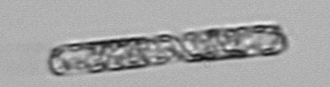
Label: Dactyliosolen_fragilissimus